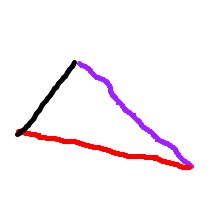
Shape: triangle